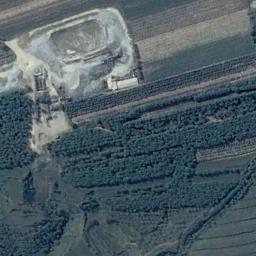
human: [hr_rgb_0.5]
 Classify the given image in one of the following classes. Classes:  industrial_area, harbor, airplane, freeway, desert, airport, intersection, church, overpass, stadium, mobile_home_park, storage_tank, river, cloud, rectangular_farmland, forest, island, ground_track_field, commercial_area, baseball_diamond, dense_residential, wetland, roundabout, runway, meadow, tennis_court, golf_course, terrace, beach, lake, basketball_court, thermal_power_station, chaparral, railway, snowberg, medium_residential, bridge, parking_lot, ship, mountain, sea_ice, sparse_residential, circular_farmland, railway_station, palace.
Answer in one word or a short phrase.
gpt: terrace